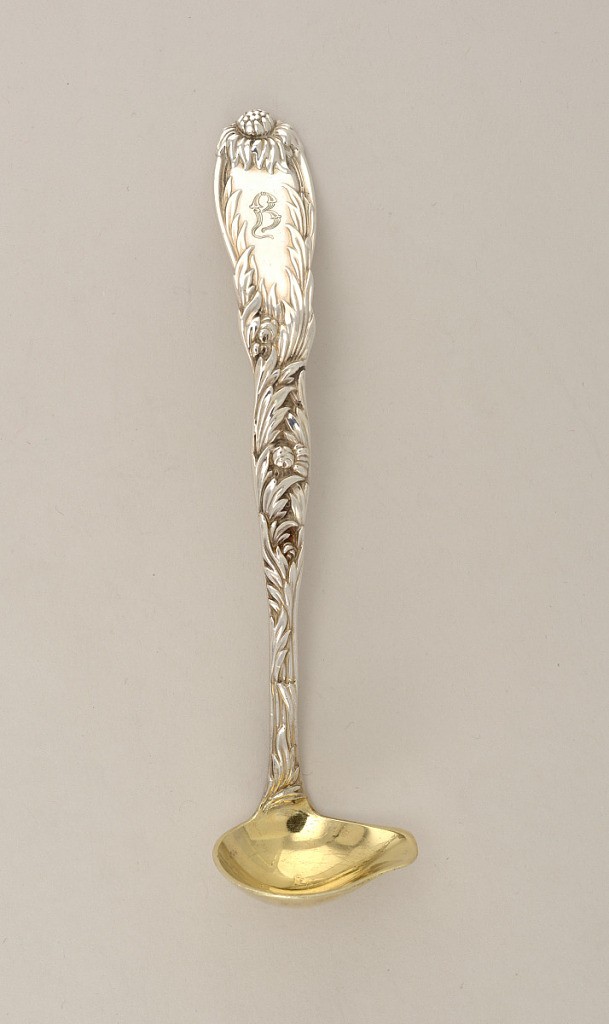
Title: Chrysanthemum Pattern Mustard Spoon
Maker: Charles T. Grosjean, American, d. 1888
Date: ca. 1880
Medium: gold plated, silver
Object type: spoon
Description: Deep round gold plated bowl with spout. Tapered gold-plated neck, widening to silver handle of curving, ungulating shape, covered in a relief pattern of overlapping foliate scrolls and chrysanthemum buds, with engraved "B" in the central reserve in terminal. Rounded terminal, topped with chrysanthemum flower. Reverse side densley decorated with overlapping foliate scrolls and chrysanthemum buds.